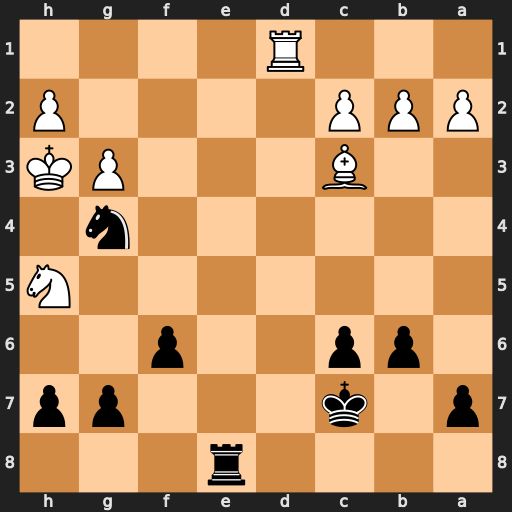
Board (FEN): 4r3/p1k3pp/1pp2p2/7N/6n1/2B3PK/PPP4P/3R4
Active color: b
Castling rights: -
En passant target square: -
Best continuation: Nf2+ Kg2 Nxd1